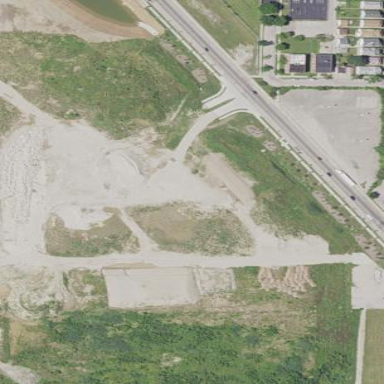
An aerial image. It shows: Brownfield area.